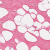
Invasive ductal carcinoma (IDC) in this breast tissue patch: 0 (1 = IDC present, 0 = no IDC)